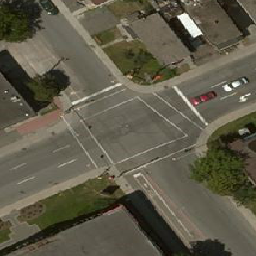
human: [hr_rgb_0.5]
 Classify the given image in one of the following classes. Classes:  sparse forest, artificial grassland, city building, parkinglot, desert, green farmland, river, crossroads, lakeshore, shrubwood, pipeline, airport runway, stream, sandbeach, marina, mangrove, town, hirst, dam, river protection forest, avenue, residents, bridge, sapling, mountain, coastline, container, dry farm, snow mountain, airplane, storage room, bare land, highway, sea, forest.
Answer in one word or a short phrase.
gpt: crossroads